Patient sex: F
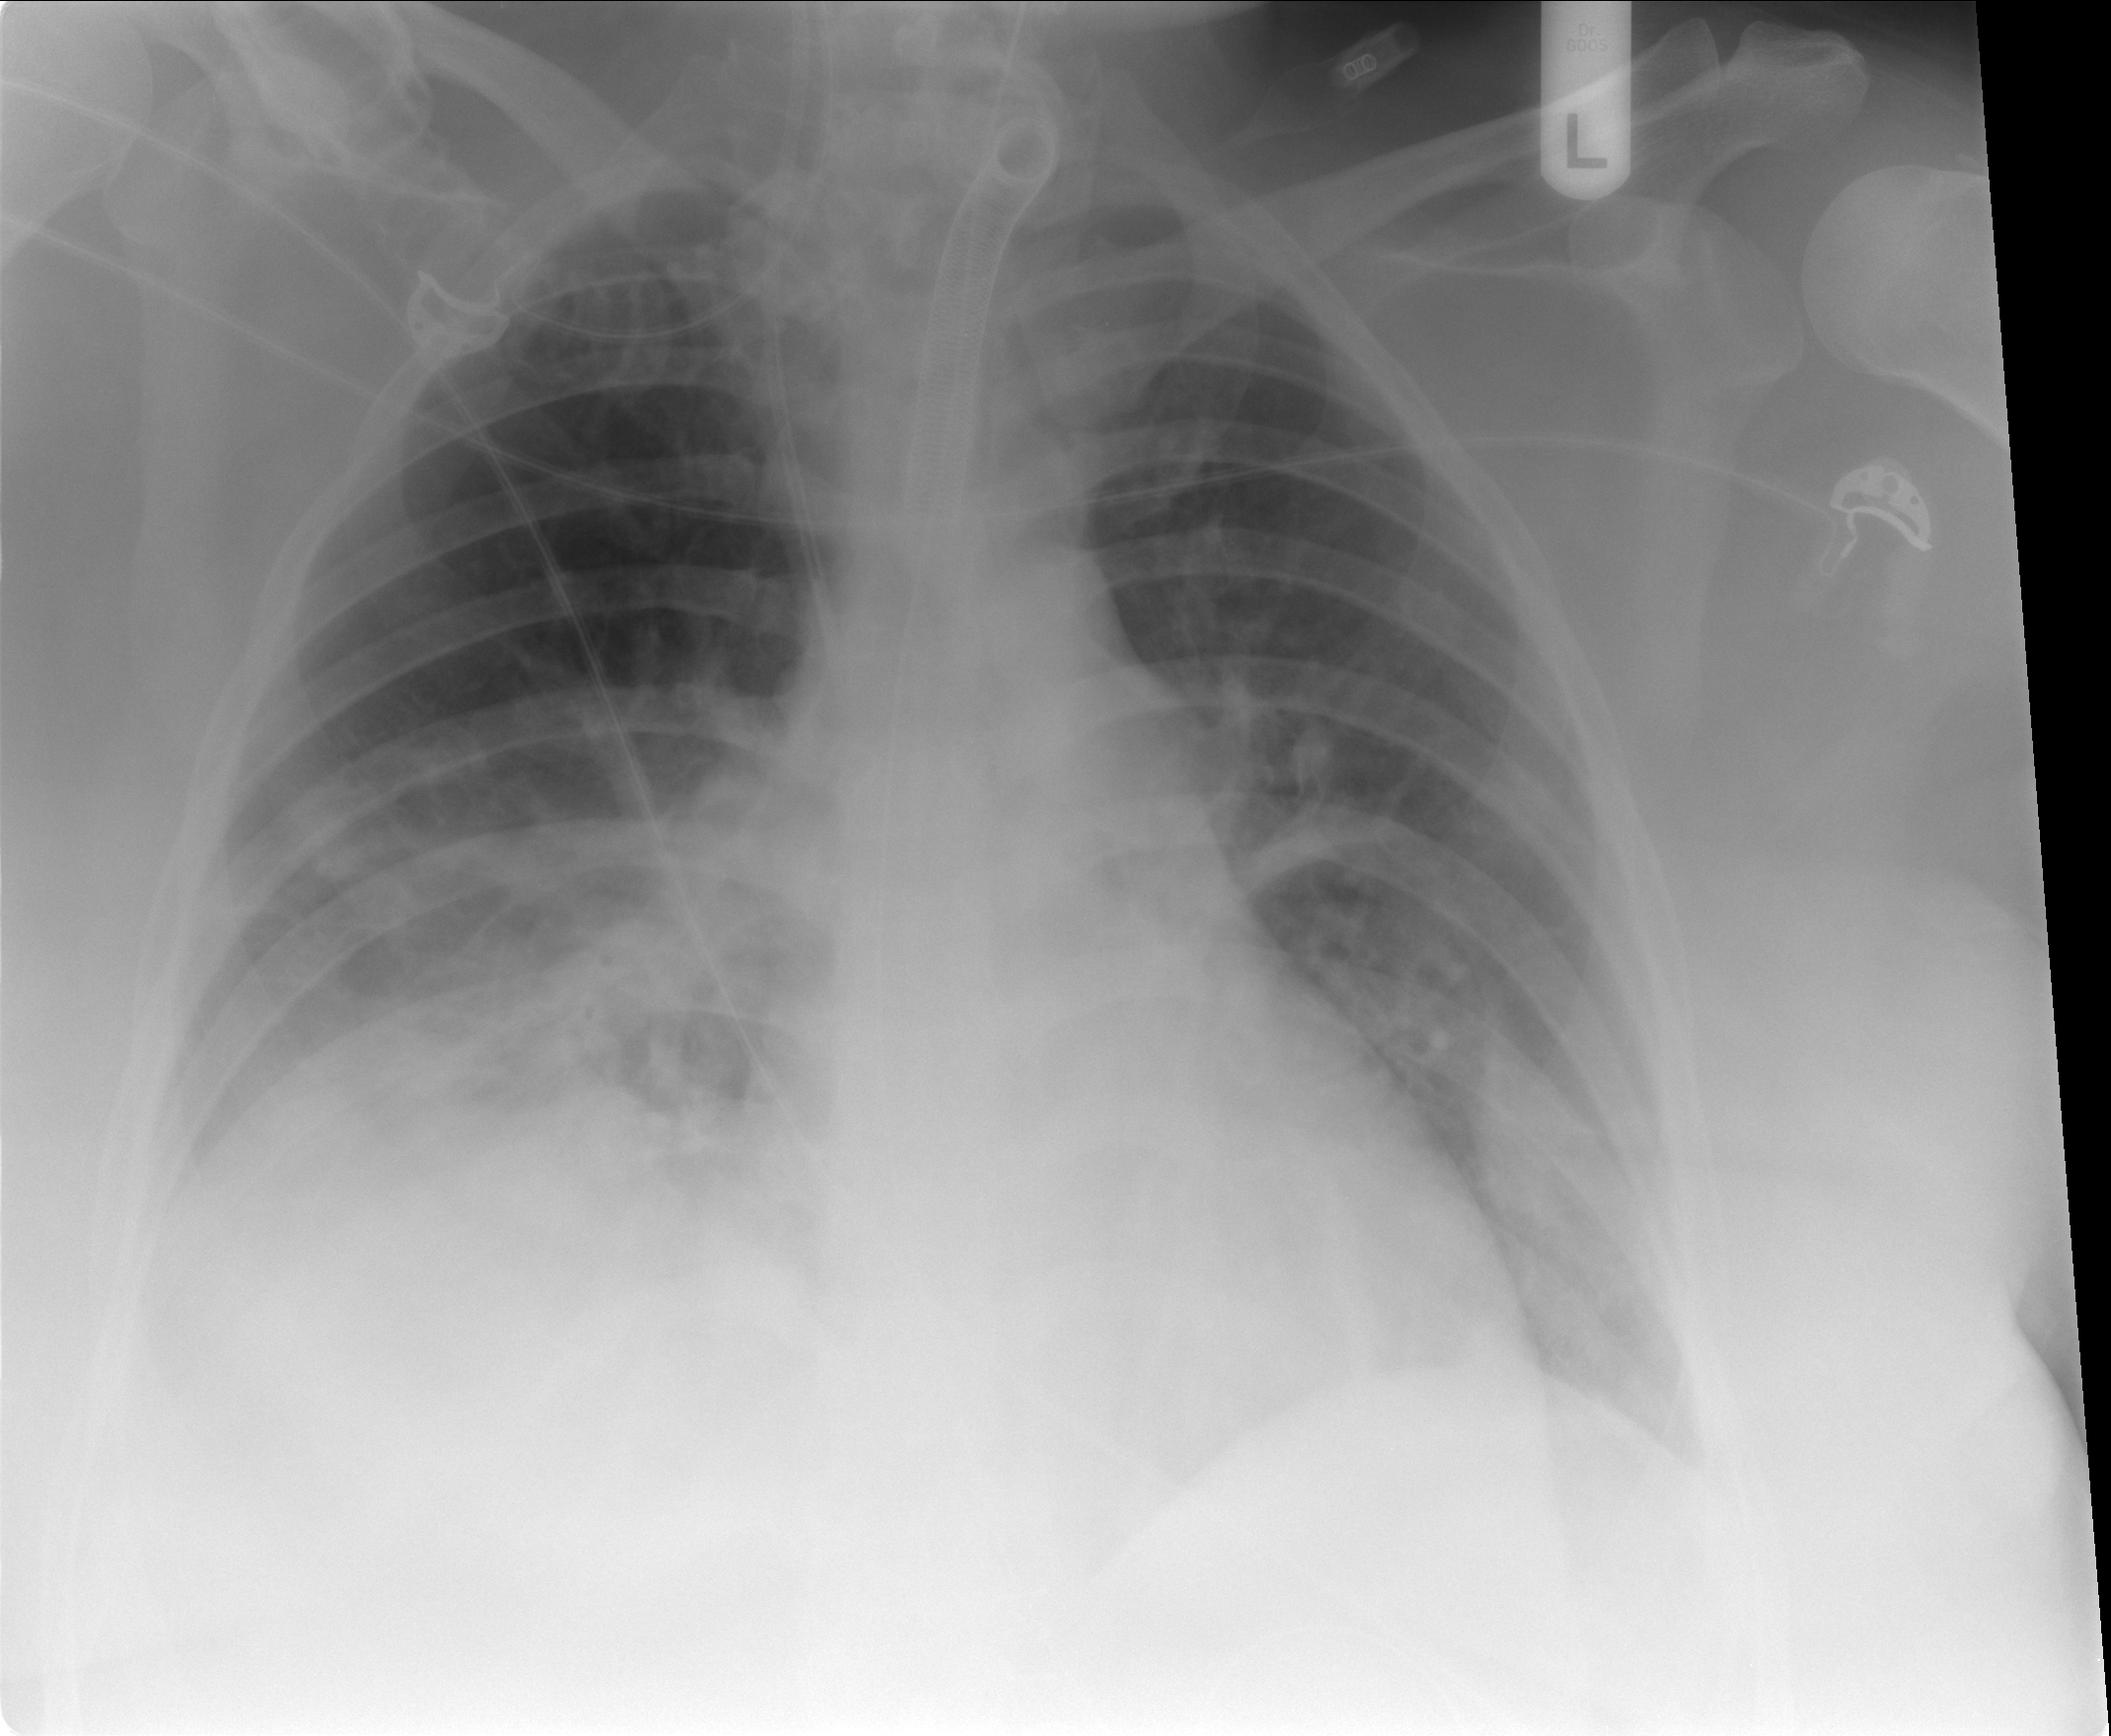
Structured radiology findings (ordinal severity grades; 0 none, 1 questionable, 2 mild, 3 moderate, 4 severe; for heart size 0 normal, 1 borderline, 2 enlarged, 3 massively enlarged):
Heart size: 0
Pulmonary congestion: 2
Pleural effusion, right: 2
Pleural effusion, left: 0
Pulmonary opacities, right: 2
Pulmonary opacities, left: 2
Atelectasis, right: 2
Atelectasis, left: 0